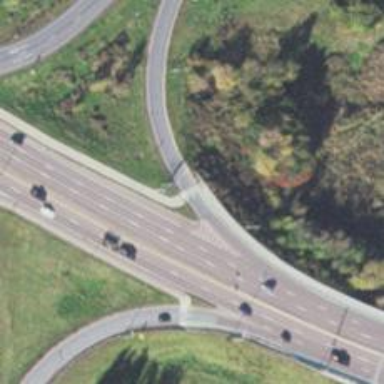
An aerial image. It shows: Asphalt cycleway with uncontrolled crossing.